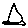
Label: triangle